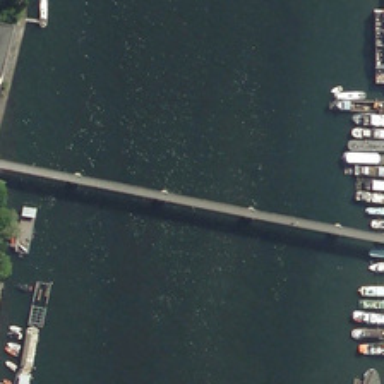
A bridge is over a river with some boats in it .